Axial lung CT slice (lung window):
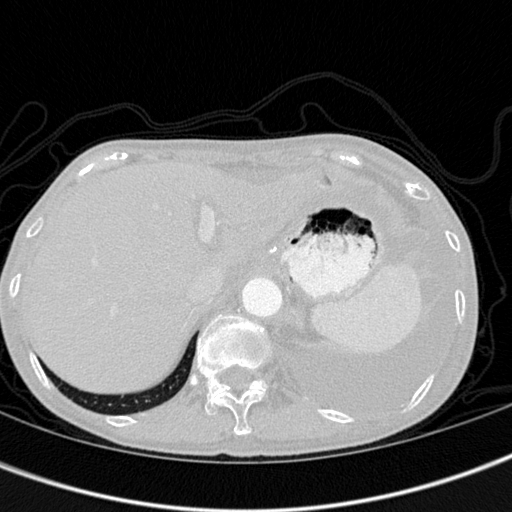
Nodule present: no